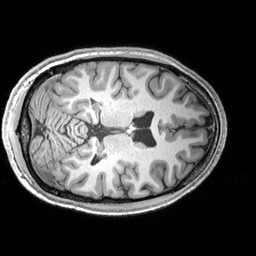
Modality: T1w
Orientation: axial
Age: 27
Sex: male
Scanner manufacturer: siemens
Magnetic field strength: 3 T
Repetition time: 2.53 s
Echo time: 0.00299 s